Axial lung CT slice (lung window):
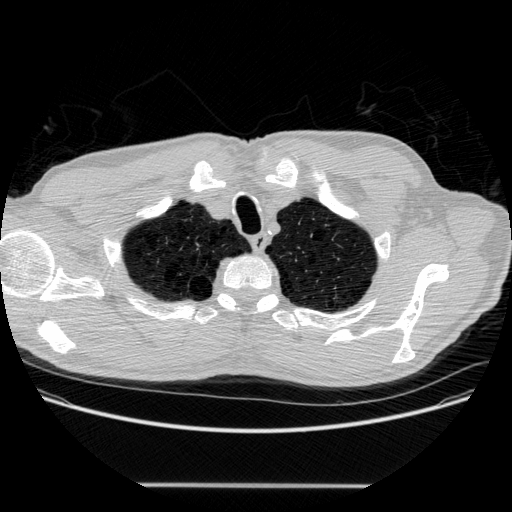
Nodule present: no